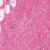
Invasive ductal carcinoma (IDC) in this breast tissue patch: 0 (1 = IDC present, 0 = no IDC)